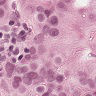
Metastatic tissue present: yes